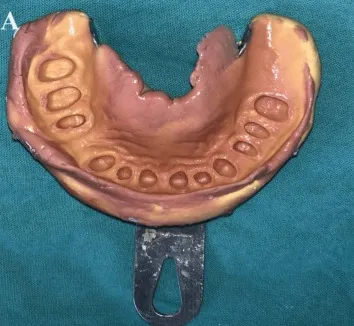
Master impression:. Maxillary Arch.
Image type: medical_photograph (other_medical_photograph)